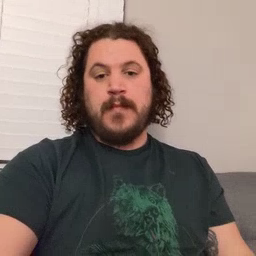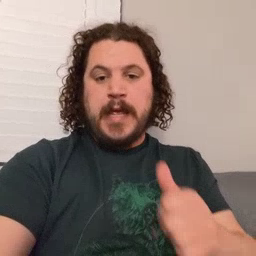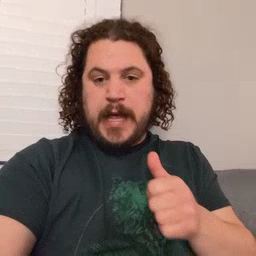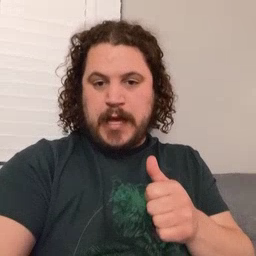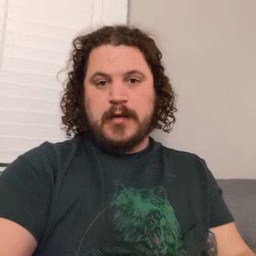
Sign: hide